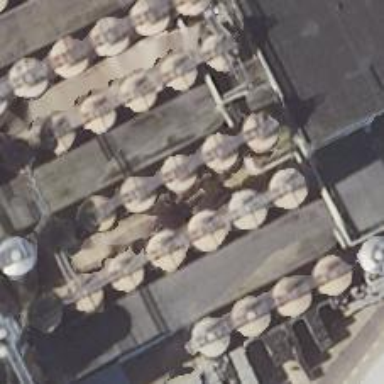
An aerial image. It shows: Storage tank with man-made structure.